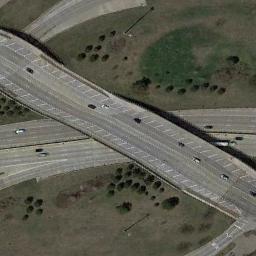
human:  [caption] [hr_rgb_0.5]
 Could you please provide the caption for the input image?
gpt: The overpass is next to the bare land with some cars .

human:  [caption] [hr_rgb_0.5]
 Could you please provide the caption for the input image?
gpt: The cross-line overpass is over the roads on the lawn .

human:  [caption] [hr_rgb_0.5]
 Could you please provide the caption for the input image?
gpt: An overpass is bent into two circles .

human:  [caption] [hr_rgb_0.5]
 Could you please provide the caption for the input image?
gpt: Several cars are on the overpass .

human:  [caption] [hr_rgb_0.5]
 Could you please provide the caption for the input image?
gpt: There are brown lawns and some bushes beside the overpass .